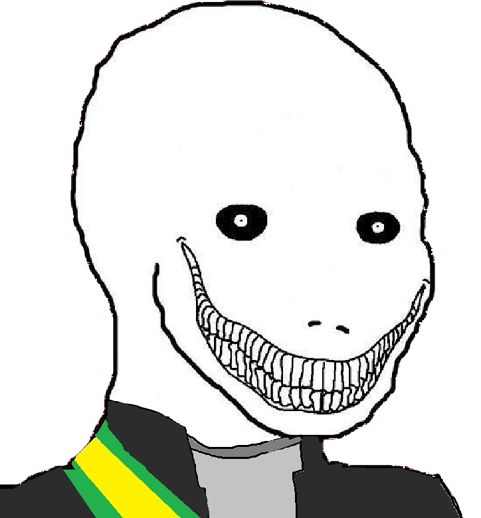
Label: 5_Oomer